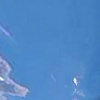
Label: water